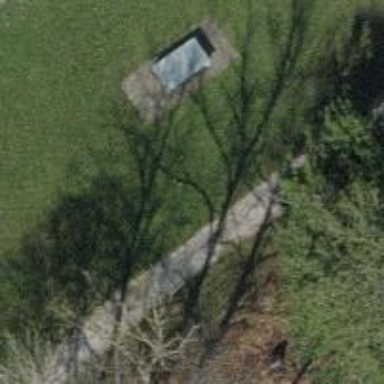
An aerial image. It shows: Bench for seating.